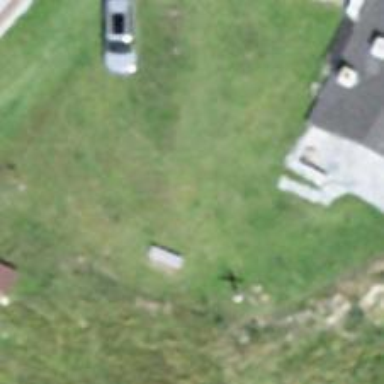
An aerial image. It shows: Bench.